Question: Why styles and js are not connected to the page? When displaying a page, I get an error at these files.
> Failed to load resource: the server responded with a status of
'''
<!DOCTYPE html>
<html lang="en">
<head>
<meta charset="UTF-8">
<title>Title</title>
<link rel="stylesheet" href="/sources/css/styles.css">
</head>
<body >
<h1>Hey there</h1>
<a href="/departments">click here</a>
<script src="/sources/scripts/initial_service.js"></script>
</body>
</html>
'''
T

'''
@EnableWebMvc
@Configuration
@ComponentScan(basePackages = {"controller"})
public class WebConfig extends WebMvcConfigurerAdapter {
@Bean
public ViewResolver internalResourceViewResolver() {
InternalResourceViewResolver bean = new InternalResourceViewResolver();
bean.setViewClass(JstlView.class);
bean.setPrefix("/WEB-INF/");
bean.setSuffix(".html");
return bean;
}
@Override
public void addResourceHandlers(ResourceHandlerRegistry registry) {
registry.addResourceHandler("/css/**").addResourceLocations("/sources/css/");
registry.addResourceHandler("/image/**").addResourceLocations("/sources/image/");
registry.addResourceHandler("/scripts/**").addResourceLocations("/sources/scripts/");
registry.addResourceHandler("/*.html").addResourceLocations("/WEB-INF/");
}
@Override
public void addViewControllers(ViewControllerRegistry registry) {
registry.addViewController("/").setViewName("forward:/main.html");
}
}
'''
What could be wrong?
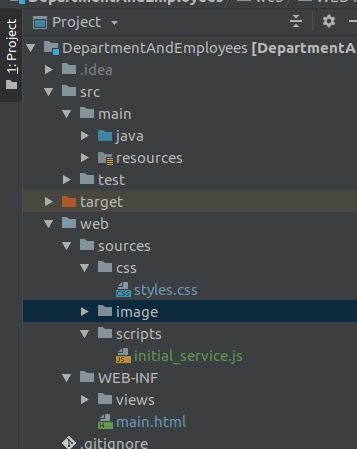
Answer: I think this one will reduce your code
'''
@Override
public void addResourceHandlers(ResourceHandlerRegistry registry) {
registry.addResourceHandler("/source/**")
.addResourceLocations("/source/");
}
'''